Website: macys
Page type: account-selection
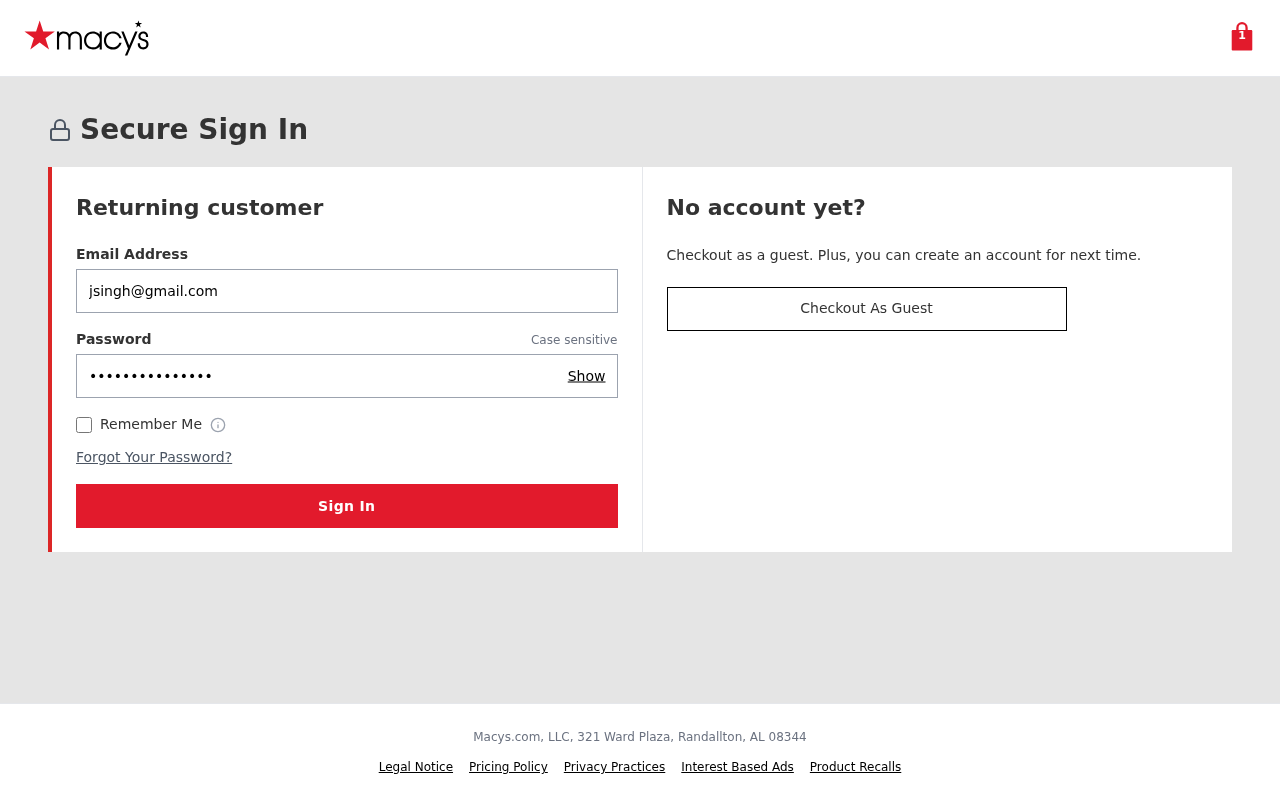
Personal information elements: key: PII_EMAIL
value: jsingh@gmail.com
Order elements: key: ORDER_NUM_ITEMS
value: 1